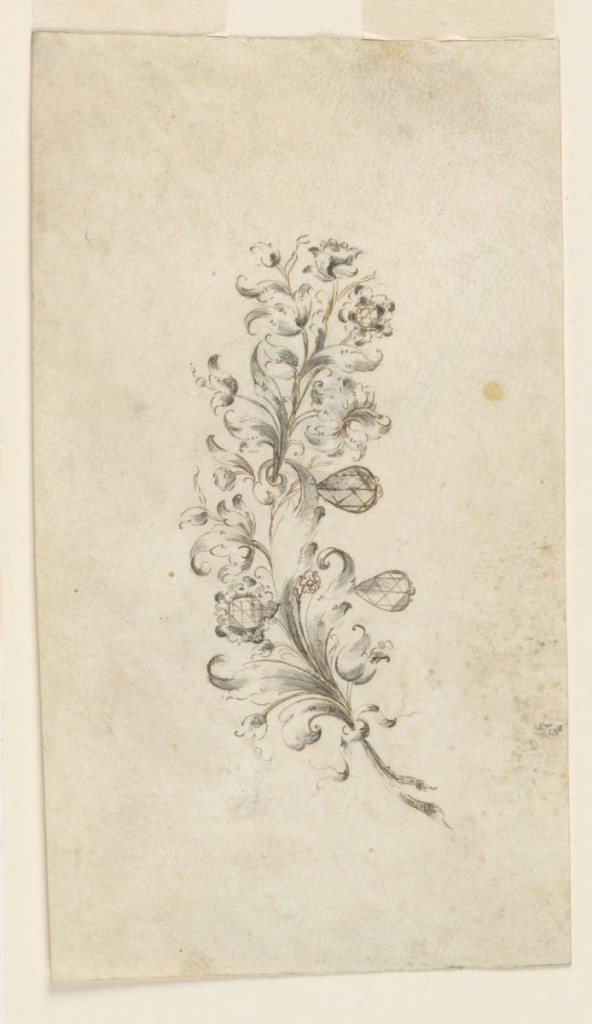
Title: Design for a Brooch
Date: ca. 1750
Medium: Pen and sepia ink, brush and gray watercolor on paper
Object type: Drawing
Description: Jewelry design for a brooch. Two branches, turned to the right, with a knot below, blossoms, and leaves. Two hanging teardrop diamonds.